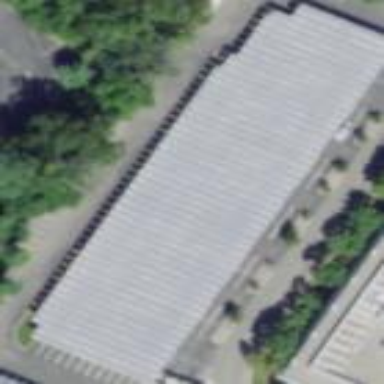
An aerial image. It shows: Solar photovoltaic panel generator located on building's roof.